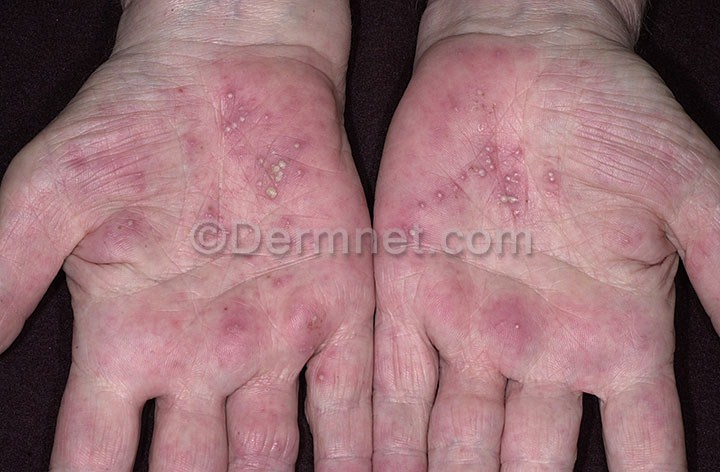
Disease: Eczema Photos